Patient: sex F, age 57
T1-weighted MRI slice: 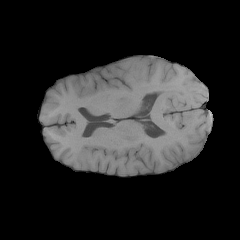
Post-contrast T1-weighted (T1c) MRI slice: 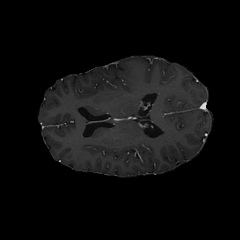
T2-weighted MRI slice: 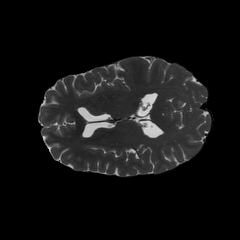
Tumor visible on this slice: no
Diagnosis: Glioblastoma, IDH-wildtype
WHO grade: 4